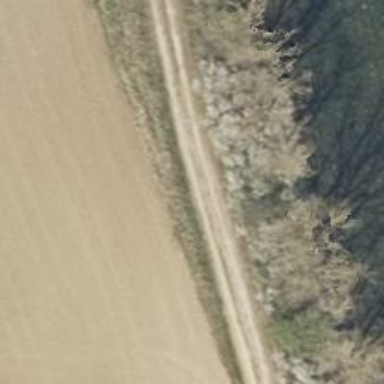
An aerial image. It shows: Gravel track with grade 4 quality.